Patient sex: M
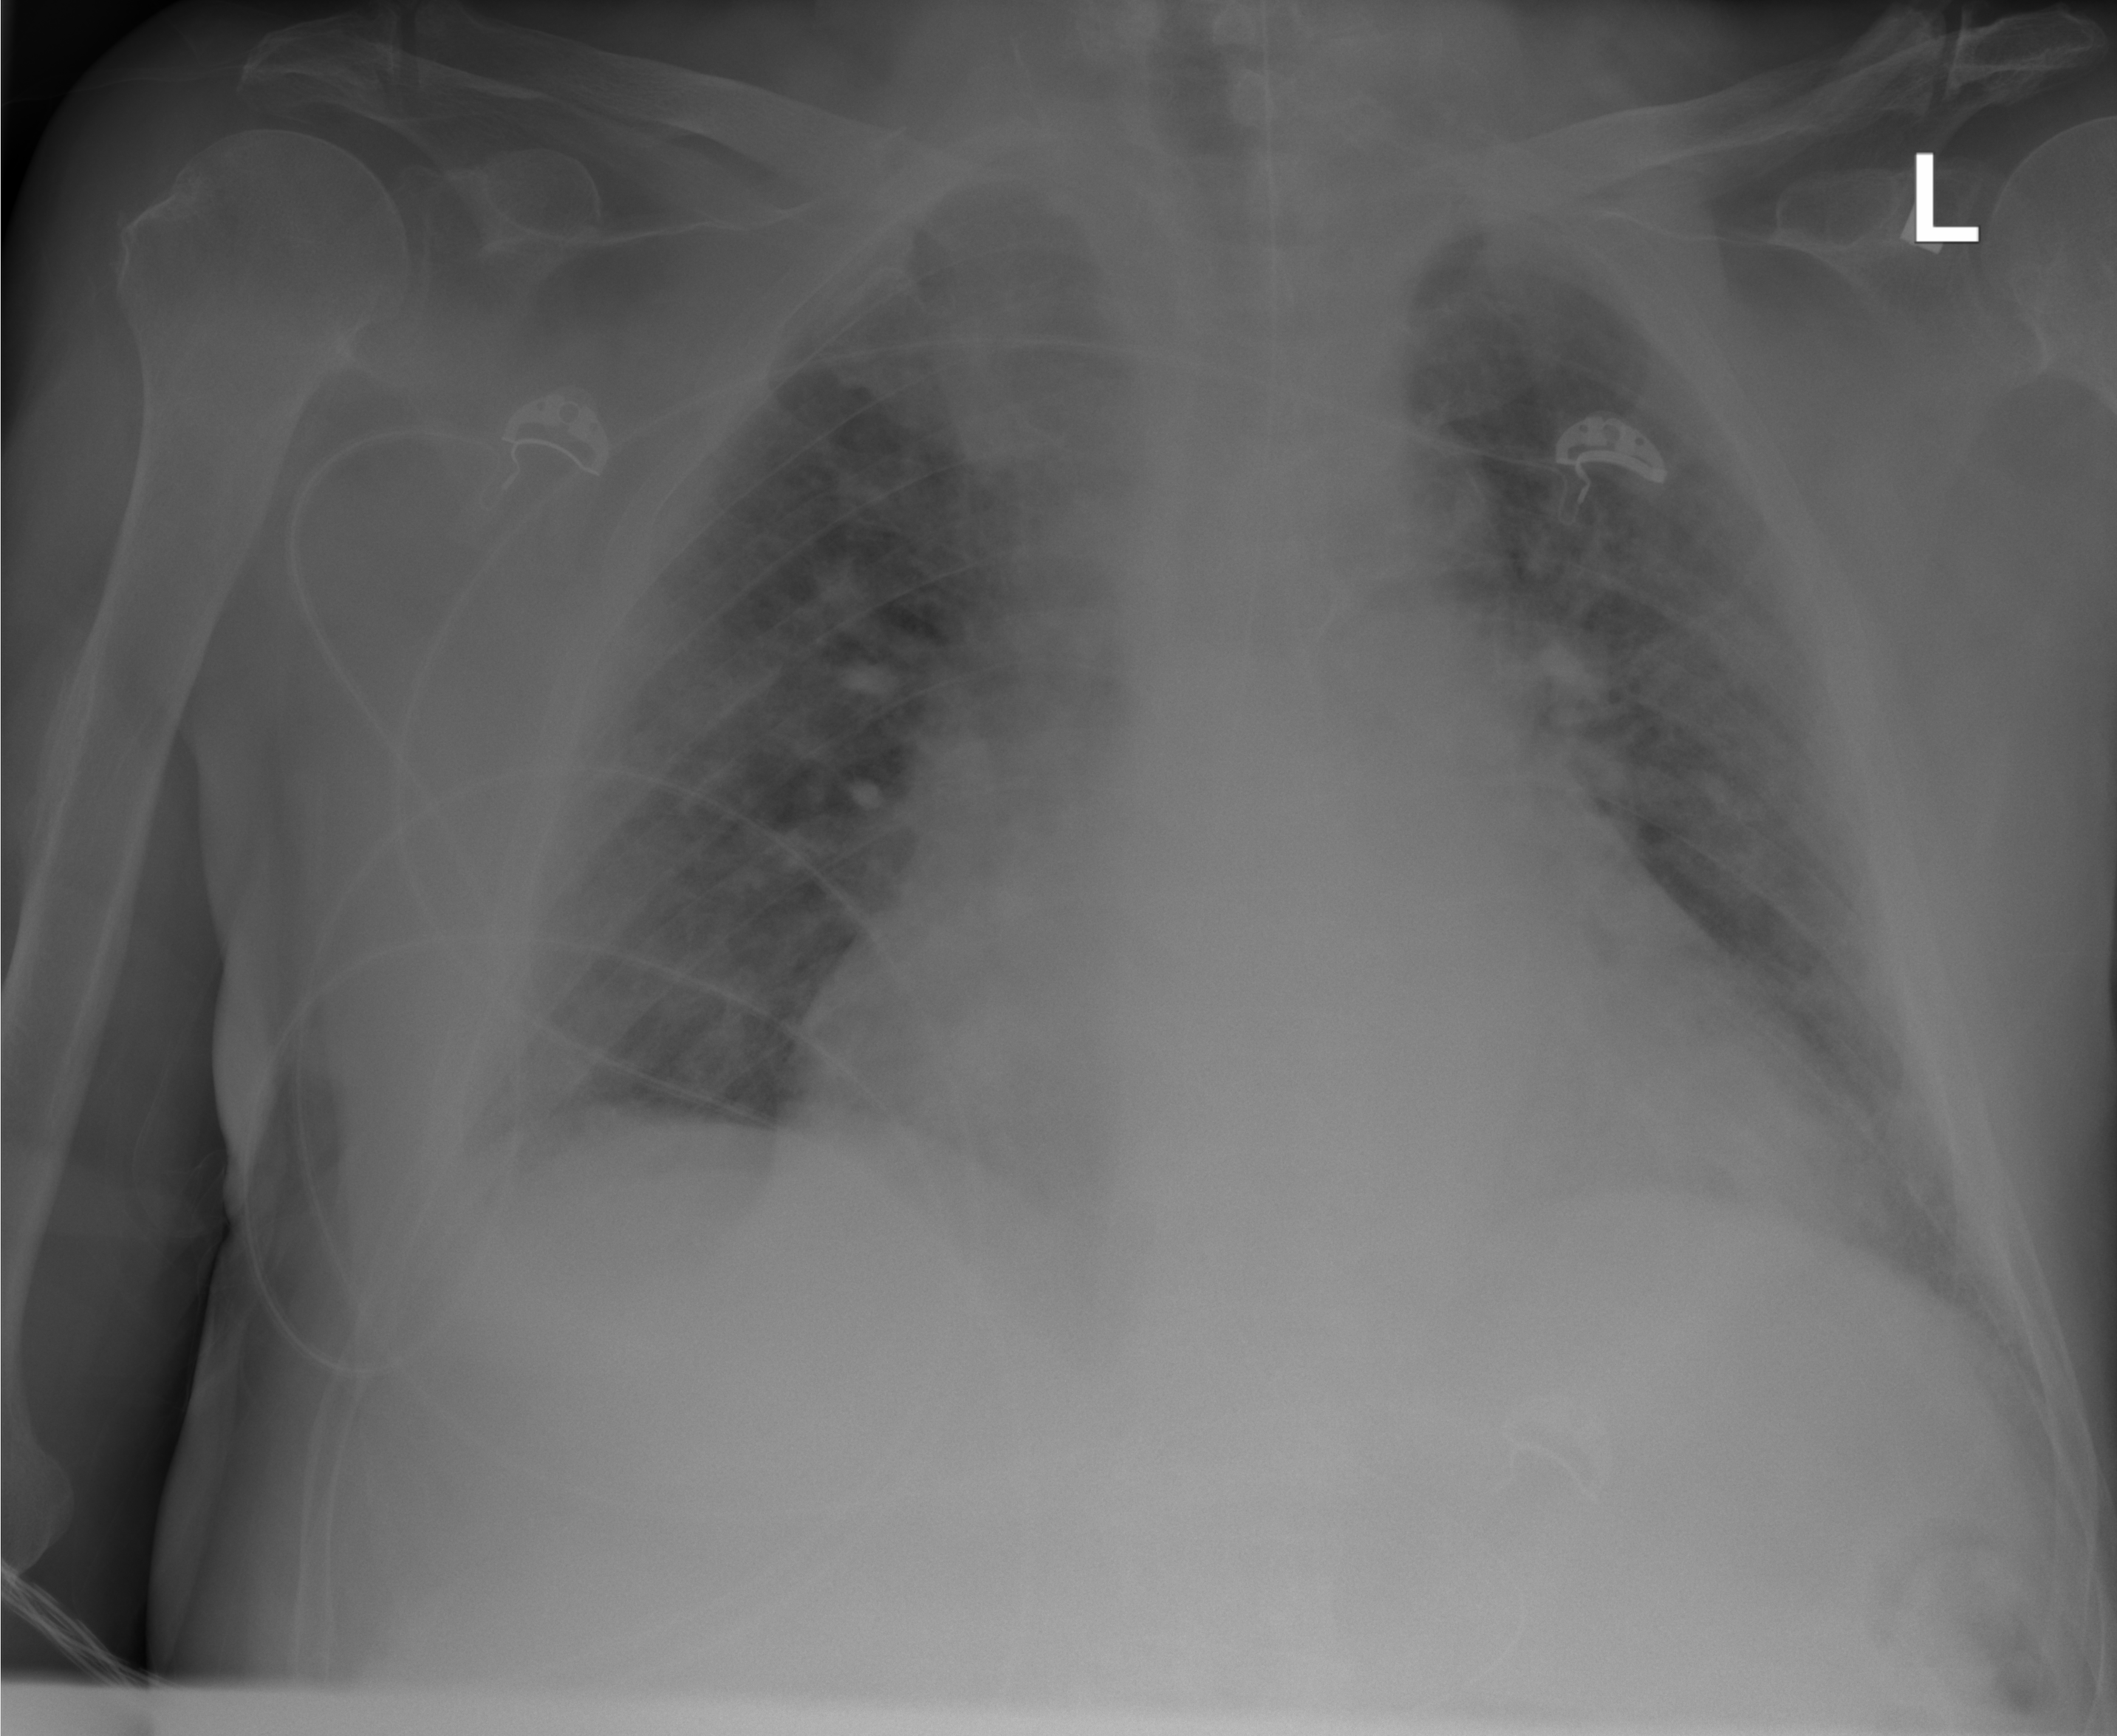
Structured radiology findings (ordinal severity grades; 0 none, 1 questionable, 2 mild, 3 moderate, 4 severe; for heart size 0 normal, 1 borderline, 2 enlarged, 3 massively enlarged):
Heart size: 3
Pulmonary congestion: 3
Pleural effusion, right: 0
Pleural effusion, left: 0
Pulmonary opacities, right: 2
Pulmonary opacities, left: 2
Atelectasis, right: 2
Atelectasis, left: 0